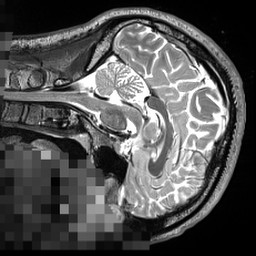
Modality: T2w
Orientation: sagittal
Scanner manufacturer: siemens
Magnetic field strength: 3 T
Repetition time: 3.2 s
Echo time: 0.564 s